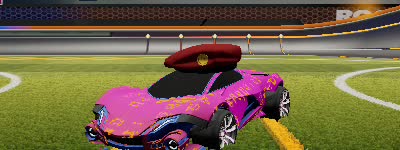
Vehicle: werewolf